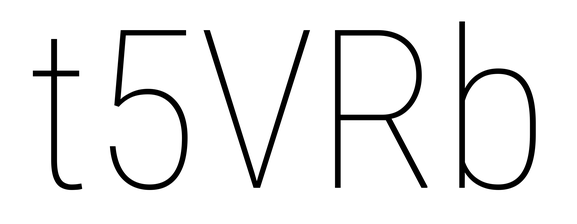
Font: Roboto_Condensed_Thin